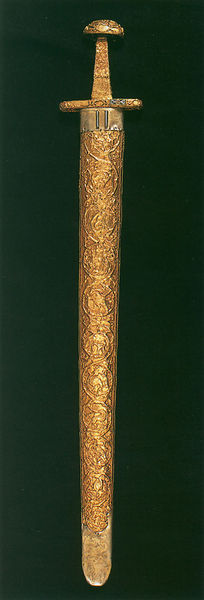
Titel: Essener Zeremonialschwert/ Scheide des Essener Zeremonialschwertes
Institution: Essen, Münsterschatz
Schlagwörter: grün, schmuck, schwarz, ornament, alt, geschichte, gold, ranken, könig, ornamente, verzierung, metall, bronze, scheide, foto, fotografie, gemustert, griff, vergoldet, kreuz, schwert, waffe, degen, rüstung, gravur, verziert, knauf, antik, mittelalter, repräsentation, gegenstand, schaft, schutz, archäologie, rost, keltisch, schmiedekunst, verrostet, hülle, hlle